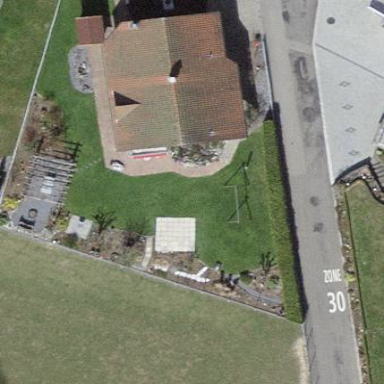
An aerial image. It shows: Detached building with gabled roof.